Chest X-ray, PA view. Patient: 40 years old, sex M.
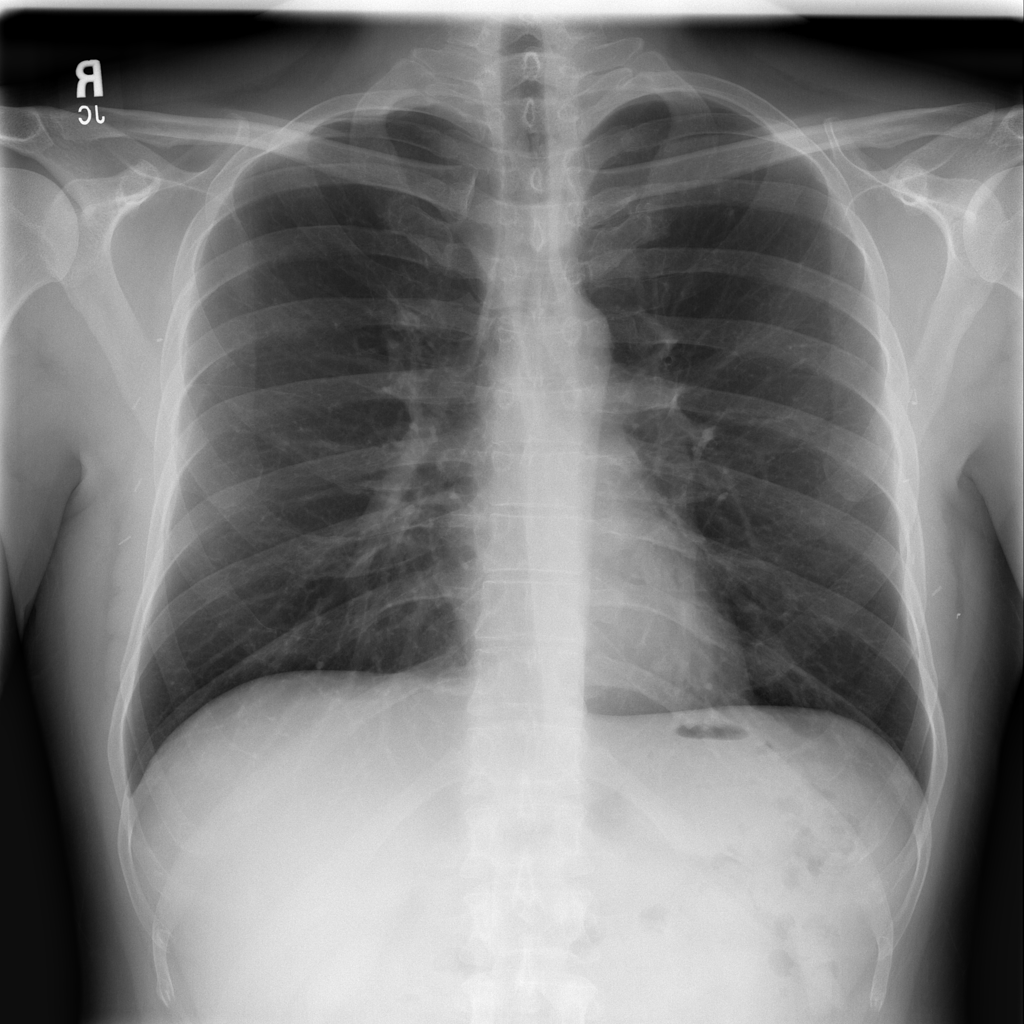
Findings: No Finding